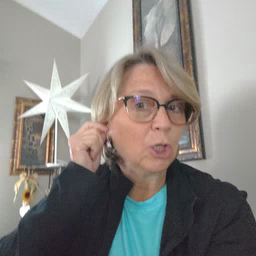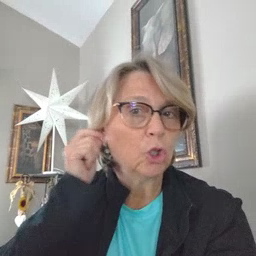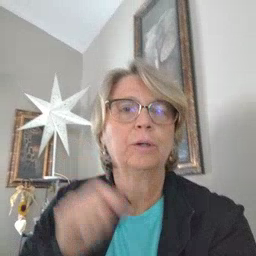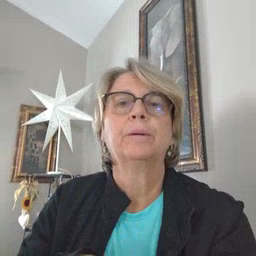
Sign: ear